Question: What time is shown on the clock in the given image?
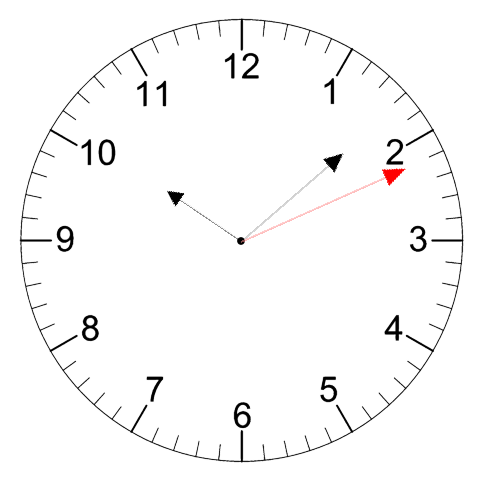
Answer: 10:08:11